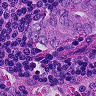
Metastatic tissue present: yes